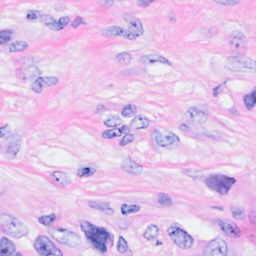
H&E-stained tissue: Breast